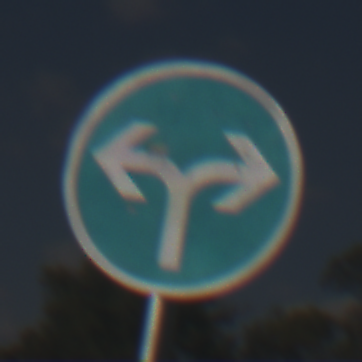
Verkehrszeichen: VorgeschriebeneFahrtrichtungRechtsOderLinks
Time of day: MorningAfternoon
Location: Outdoor (Nature)
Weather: PartlyCloudy
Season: NotSpecified
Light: Natural